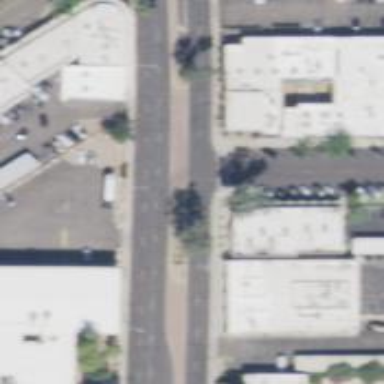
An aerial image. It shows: Solid stop line on the road.